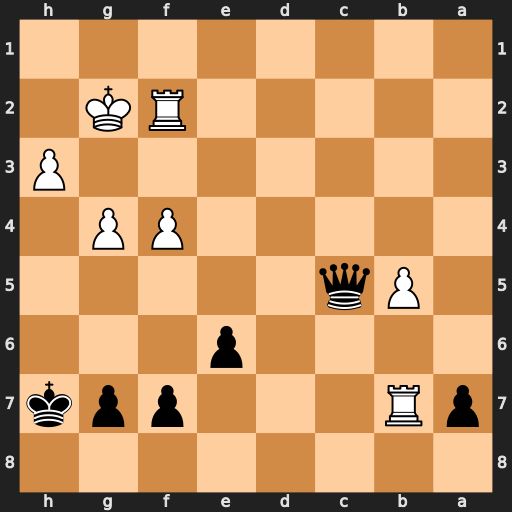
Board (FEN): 8/pR3ppk/4p3/1Pq5/5PP1/7P/5RK1/8
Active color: b
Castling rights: -
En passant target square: -
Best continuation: Qd5+ Kg3 Qxb7